Question: I am looking for a method to calculate the center of gravity of each polygon in the list spatialpolygons:
I thought used a loop, but he gets me for the first polygon, I don't know the way, I am new to R, can someone please help me
Code:
'''
for ( i in 1:length(polys1_T)) {
xx=mean(coordinates(polys1_T[[i]])[,1])
yy=mean(coordinates(polys1_T[[i]])[,2])
aa<-as.data.frame(cbind(xx,yy))
}
'''
Edit:
Code:
'''
inter1 <- read.table("c:/inter1.csv", header=TRUE)
# add a category (required for later rasterizing/polygonizing)
inter1 <- cbind(inter1,
cat
= rep(1L, nrow(inter1)), stringsAsFactors = FALSE)
# convert to spatial points
coordinates(inter1) <- ~long + lat
# gridify your set of points
gridded(inter1) <- TRUE
# convert to raster
r <- raster(inter1)
# convert raster to polygons
sp <- rasterToPolygons(r, dissolve = T)
plot(sp)
# addition transformation to distinguish well the set of polygons
polys <- slot(sp@polygons[[1]], "Polygons")
# plot
plot(sp, border = "gray", lwd = 2) # polygonize result
'''
<URL>
result:

Polys is list of 9 polygons :is that it is possible to calculate the center of gravity for each polygon?
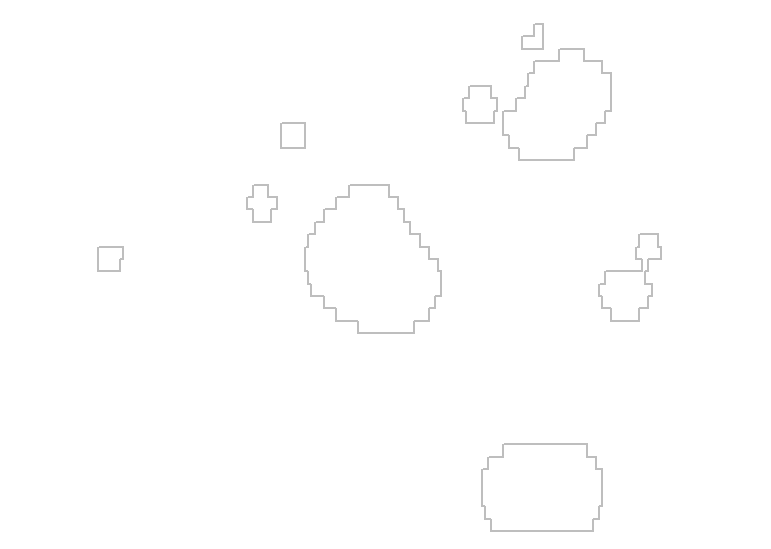
Answer: Give 'rgeos::gCentroid' a look. You can apply it in many ways. If you have a SpatialPolygons object, say, from a call to 'readOGR', you can do:
'''
map <- readOGR(dsn, layer)
centers <- data.frame(gCentroid(map, byid=TRUE))
'''
to get all the centroids from it.
As an aside: while accurate--a more common term is "geometric center"/"centroid" vs "center of gravity"
For plain, ol 'Polygon's (the "hard" way, but slightly more accurate):
'''
library(rgdal)
library(sp)
library(PBSmapping)
library(maptools)
do.call("rbind", lapply(polys, function(x) {
calcCentroid(SpatialPolygons2PolySet(SpatialPolygons(list(Polygons(list(x), ID=1)))))
}))[,3:4]
## X Y
## 1 5.<PHONE> 20.16466
## 2 -3.<PHONE> 29.38095
## 3 5.<PHONE> 34.72000
## 4 3.<PHONE> 32.57037
## 5 6.<PHONE> 32.49189
## 6 -2.<PHONE> 31.60000
## 7 -8.<PHONE> 27.61333
## 8 <PHONE> 27.44444
## 9 8.<PHONE> 26.78286
'''
and, to use your nearly-equivalent by-hand-method:
'''
do.call("rbind", lapply(polys, function(x) {
data.frame(mean(coordinates(x)[,1]), mean(coordinates(x)[,2]))
}))
## mean.coordinates.x....1.. mean.coordinates.x....2..
## 1 5.819892 20.15484
## 2 -3.242593 29.37778
## 3 5.539474 34.71579
## 4 3.815517 32.56552
## 5 6.323034 32.47191
## 6 -2.230952 31.60000
## 7 -8.140476 27.61905
## 8 0.350000 27.40885
## 9 8.746825 26.92063
'''
Each method gives you the centroid for each list element (and there are 9--not 5--in the example you provided).
If you ever have a huge list of these, consider using 'rbindlist' from the 'data.table' package (speedier + more memory efficient).